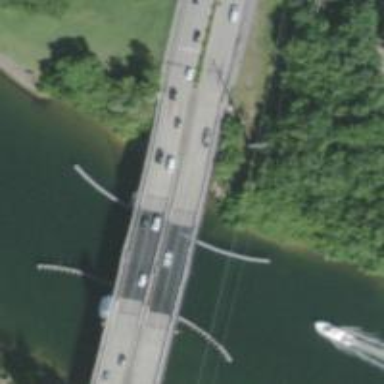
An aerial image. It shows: Bascule movable bridge on footway.